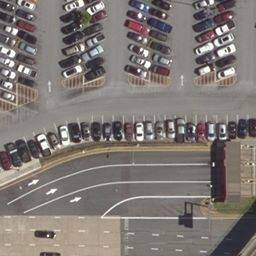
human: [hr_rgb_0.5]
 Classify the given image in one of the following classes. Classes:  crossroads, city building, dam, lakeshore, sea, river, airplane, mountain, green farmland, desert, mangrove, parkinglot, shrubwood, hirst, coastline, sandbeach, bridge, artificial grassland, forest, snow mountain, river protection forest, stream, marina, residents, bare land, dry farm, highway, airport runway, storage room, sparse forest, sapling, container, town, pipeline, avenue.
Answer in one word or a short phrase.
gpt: parkinglot